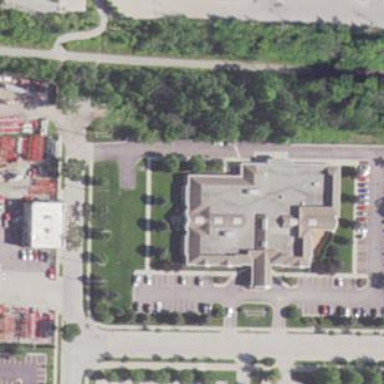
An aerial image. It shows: Clinic building.